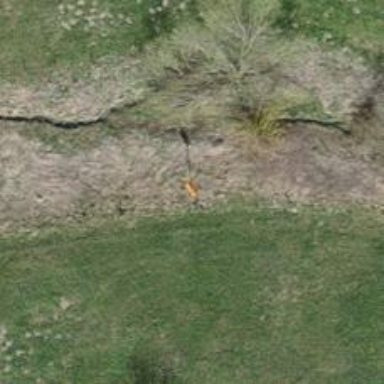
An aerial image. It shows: Pole with roof cover.